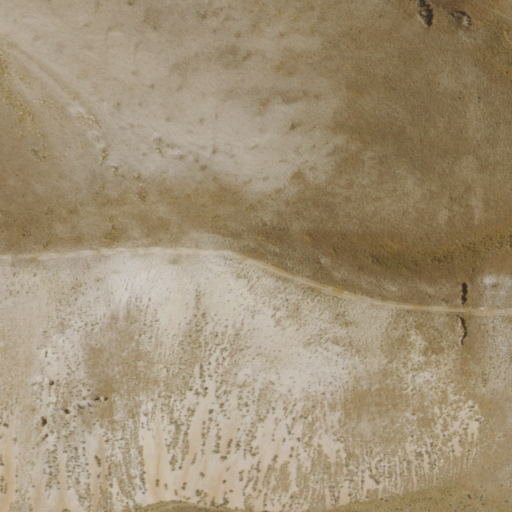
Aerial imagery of mountain in Nevada named West Peak containing shrub and grassland